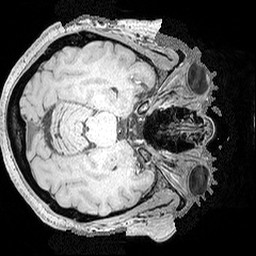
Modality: MP2RAGE
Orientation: axial
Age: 47
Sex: female
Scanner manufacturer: siemens
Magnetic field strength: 3 T
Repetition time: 5 s
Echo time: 0.00298 s